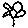
Label: flower